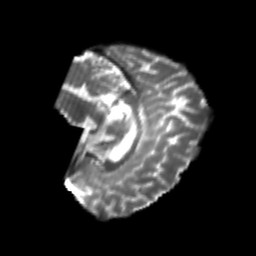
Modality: T2w
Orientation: sagittal
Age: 21
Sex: female
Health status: healthy
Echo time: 0.074 s